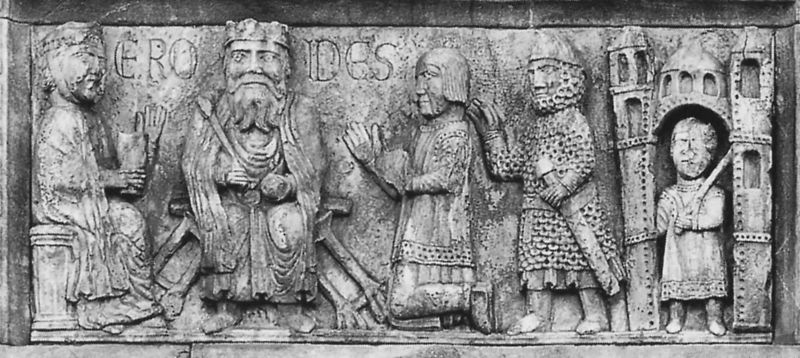
Titel: Fidenza, Dom
Standort: Fidenza, Dom S. Donnino (EU - I - Emilia-Romagna)
Schlagwörter: hand, kopf, mann, menschen, stadt, frau, grau, männer, schloss, bart, kappe, herodes, stein, haare, kelch, mantel, krone, stock, turm, apfel, relief, sitz, stab, figuren, könig, soldaten, thron, grimmig, tor, becher, burg, türme, schwert, soldat, gebet, ritter, rüstung, stadttor, christus, christlich, kniend, knieen, romanik, könige, königin, wachen, insignien, zepter, latein, trum, fra, reichsapfel, kettenhemd, mantel#, kinend, sitzned, ero